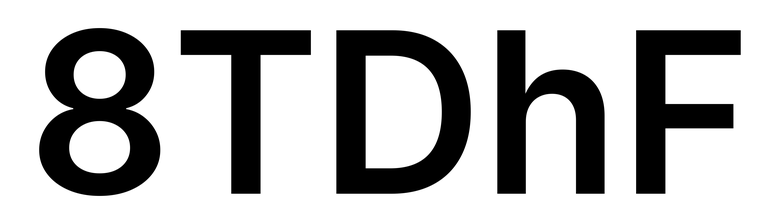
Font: Inter_SemiBold